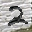
Label: 2